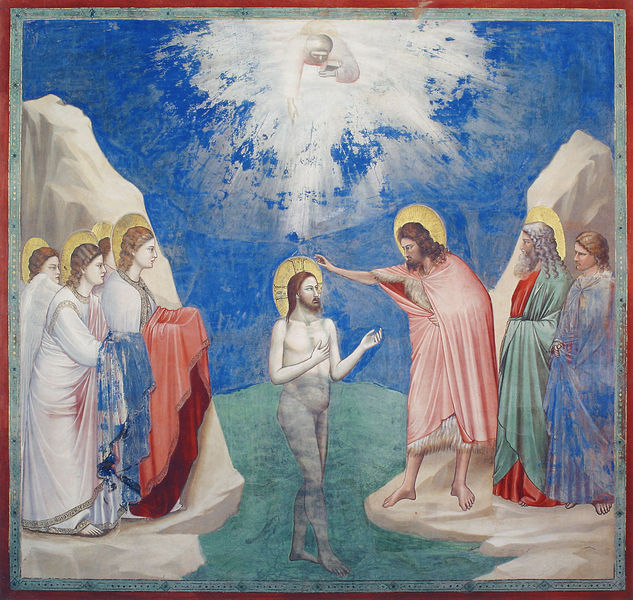
Titel: Arenakapelle / Scrovegni-Kapelle
Künstler: Giotto di Bondone
Standort: Padua, Arenakapelle (EU - I - Venetien)
Schlagwörter: berg, blau, felsen, gott, himmel, nackt, umhang, wasser, fluss, frauen, grün, landschaft, menschen, ufer, haar, licht, männer, rot, wolke, falten, johannes, täufer, gewand, haare, tücher, gewänder, locken, engel, berge, fels, faltenwurf, heiligenschein, christus, jesus, segen, umhänge, heilige, fresko, taufe, johannes der täufer, himmer, italienisch, jordan, giotto